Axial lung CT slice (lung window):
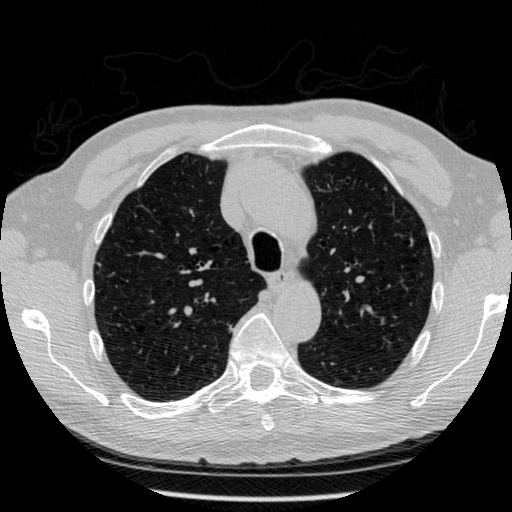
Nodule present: no